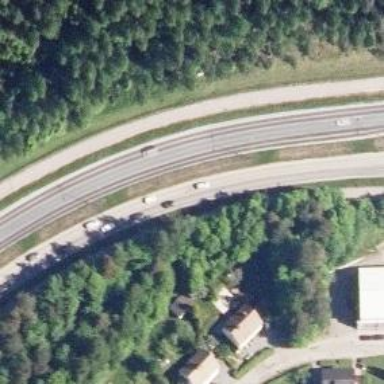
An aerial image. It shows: Primary highway.